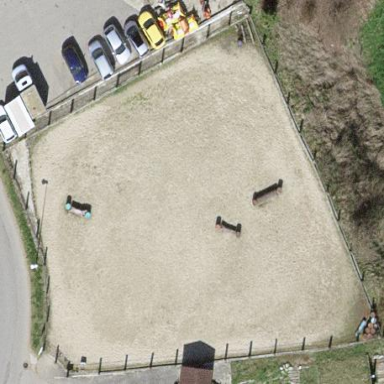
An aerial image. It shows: Fenced equestrian pitch for leisure land.